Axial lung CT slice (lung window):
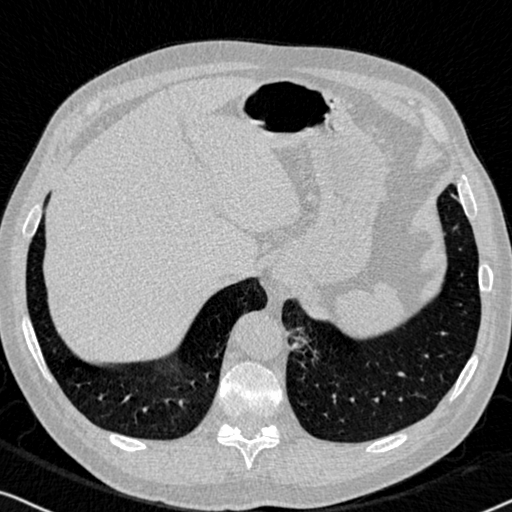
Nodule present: no